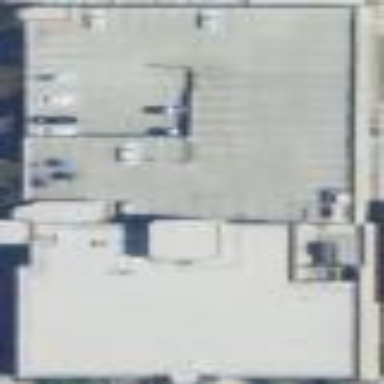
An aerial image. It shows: Commercial building.